Question: I have some data on a horizontal line (x,y,data) (2991*3) with y=0.
Instead of plotting the line in a Cartesian coordinate system, I would like to transform that line into a quarter circle and plot the data in a range of color.
I'm able to create a mesh
'''
rho = x
theta = (0:0.5:90)*pi/180
[th, r] = meshgrid(theta,rho);
'''
The problem I'm having is to plot the circle in 2D and link the data to the mesh.
Any tips would be very welcome!

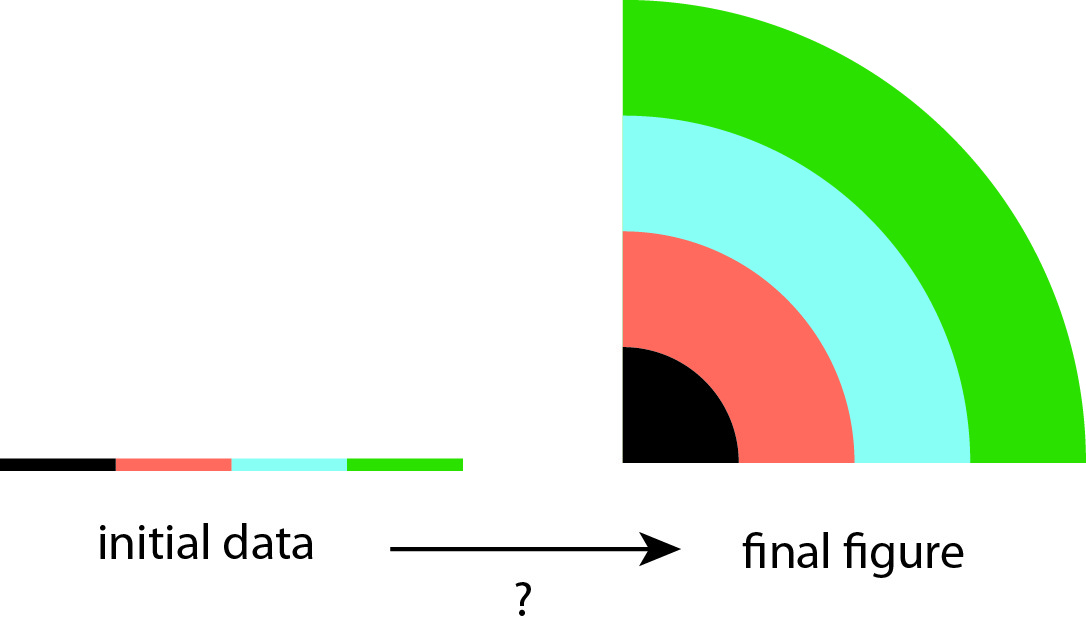
Answer: ## Explanation:
Your call to 'meshgrid' is exactly what you want. You just have to generate the data matrix that corresponds to the entries of 'th' and 'r'.
Your data depends on the values of 'r', and as this is a matrix of increasing values in the rows,
'''
r = [rho(1), rho(1), ..., rho(1);
rho(2), rho(2), ..., rho(2);
rho(3), rho(3), ..., rho(3);
... ];
'''
you will need to transform your colors 'data', so they correspond to this matrix.
This can be done via 'repmat(data(:), 1, size(r,2))', which generates a matrix, so that the 'i'th row only contains the value 'data(i)':
'''
[data(1), data(1), ..., data(1);
data(2), data(2), ..., data(2);
data(3), data(3), ..., data(3);
... ];
'''
This way the values correspond to the radius given by the rows of 'r'.
## Final result:
Your final script will look like this:
'''
%% Example data
x = (2:0.1:8);
data = sin(x);
%% Shift the values towards the center, so you get a circle instead of an annulus.
rho = x-min(x);
%% Your meshgrid generation code.
theta = (0:0.5:90)*pi/180;
[th, r] = meshgrid(theta, rho);
%% Plotting the values
surf(min(x)+r.*cos(th), ...
min(x)+r.*sin(th), ...
repmat(data(:), 1, size(th,2)), ...
'linestyle', 'none');
view(2);
axis equal tight;
colorbar;
'''
and the output will look like this: